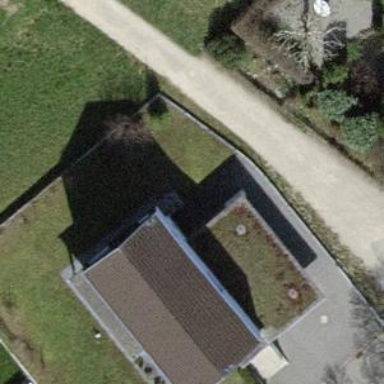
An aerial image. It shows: Garage.